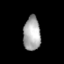
Tissue: prostate
Cell type: T cells
Senescence score: 0.2258
Nuclear area (px): 576
Mean DAPI intensity: 168.628